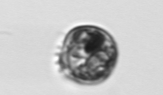
Label: Proterythropsis